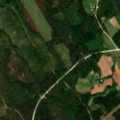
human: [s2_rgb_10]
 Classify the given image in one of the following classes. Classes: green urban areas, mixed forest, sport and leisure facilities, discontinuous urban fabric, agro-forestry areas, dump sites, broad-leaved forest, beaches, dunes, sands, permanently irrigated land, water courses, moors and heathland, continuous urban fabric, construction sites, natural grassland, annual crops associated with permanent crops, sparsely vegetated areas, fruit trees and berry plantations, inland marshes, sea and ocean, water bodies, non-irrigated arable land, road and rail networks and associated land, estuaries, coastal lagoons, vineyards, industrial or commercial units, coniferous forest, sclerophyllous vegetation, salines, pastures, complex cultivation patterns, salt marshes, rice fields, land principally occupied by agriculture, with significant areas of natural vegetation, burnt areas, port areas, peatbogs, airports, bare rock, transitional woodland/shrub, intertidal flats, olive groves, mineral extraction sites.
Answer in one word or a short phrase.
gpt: land principally occupied by agriculture, with significant areas of natural vegetation, coniferous forest, mixed forest